Question: I'm trying to put a relatively heavy line (say lwd = 2 size) around the body of a table using 'gridExtra'. Here's a MWE slightly modified from this documentation <URL>. 'gtable' is doing the work under the hood but the documentation for 'gtable' is thin; looking at the code didn't help much.
'''
g <- tableGrob(iris[1:4, 1:3], rows = NULL)
separators <- replicate(1,
segmentsGrob(x1 = unit(0,"npc")),
simplify=FALSE)
g <- gtable::gtable_add_grob(g, grobs = separators,
t = 1, b = nrow(g), l = 1)
g <- gtable::gtable_add_grob(g, grobs = separators,
t = 1, b = nrow(g), r = 3) # error: no default for l
grid.draw(g)
'''
I'm trying to get an effect like this (different data):

The 2nd call to 'gtable::gtable_add_grob' gives an error, so obviously my simple notion that 'r = 3' will put the line on the right of the 3rd column is naive. Any suggestions as to how to get a heavier line around the body of the table? If I can grok the idea for the left and right edges I assume the top and bottom lines can be drawn analogously.
Side note: 'gridExtra' was recently revised to use 'gtable'. Previously I had made graphics like the one above with commands similar to those below; I'd like to get pretty close to the same settings if possible (the new method has rows alternating in grey level, that's nicer; I'm really after the old 'show.box' feature).
'''
myt <- gridExtra::tableGrob(aov1, show.box = TRUE,
show.rownames = TRUE, show.colnames = TRUE,
show.csep = TRUE, show.rsep = TRUE,
separator = "black", gp = grid::gpar(cex = table[3]))
'''
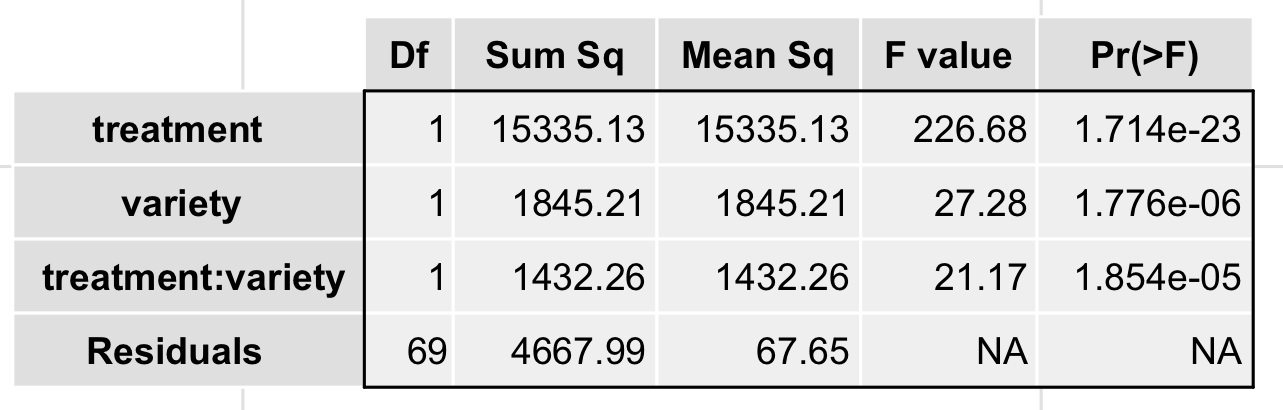
Answer: You could add a rectGrob spanning all the cells you want caged,
'''
library(gridExtra)
library(gtable)
library(grid)
g <- tableGrob(iris[1:4, 1:3])
g <- gtable::gtable_add_grob(g,
grobs = rectGrob(gp=gpar(fill=NA,
lwd=2)),
t = 2, b = nrow(g), l = 2, r = ncol(g))
grid.newpage()
grid.draw(g)
'''